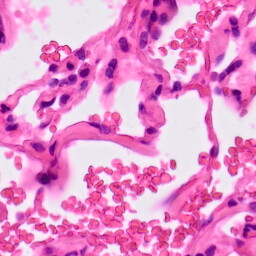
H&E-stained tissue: Lung